Interaction volume radius: 5 \u00c5
Interaction volume height: 45 \u00c5
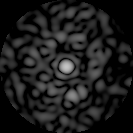
Disorder parameter: 0.8134